Field crop: maize
Growth stage: 2
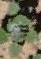
Species: chenopodium